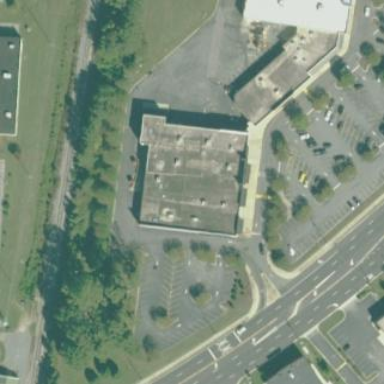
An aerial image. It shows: Retail building.